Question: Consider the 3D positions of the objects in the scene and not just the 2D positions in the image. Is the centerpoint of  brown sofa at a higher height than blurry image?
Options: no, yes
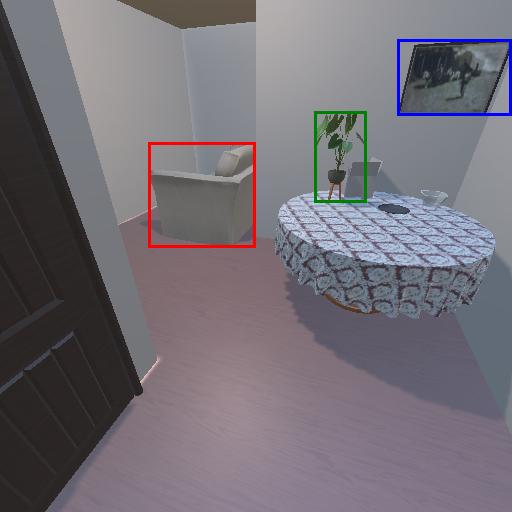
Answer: no